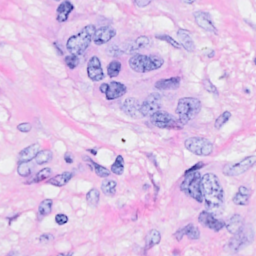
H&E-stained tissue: Breast